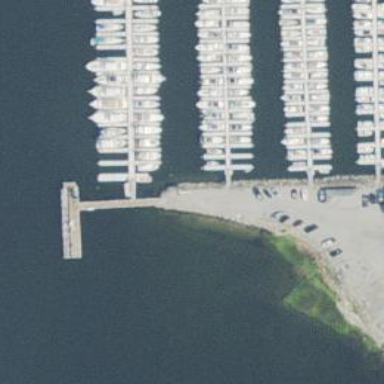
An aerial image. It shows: Man-made pier.